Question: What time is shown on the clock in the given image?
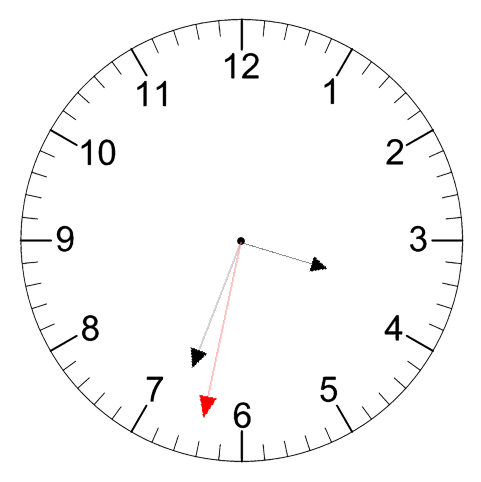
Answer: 03:33:32